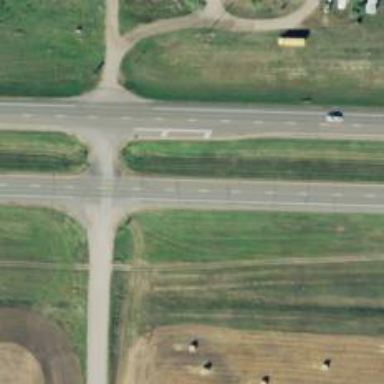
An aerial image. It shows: Asphalt road classified as trunk highway.